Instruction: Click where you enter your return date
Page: home
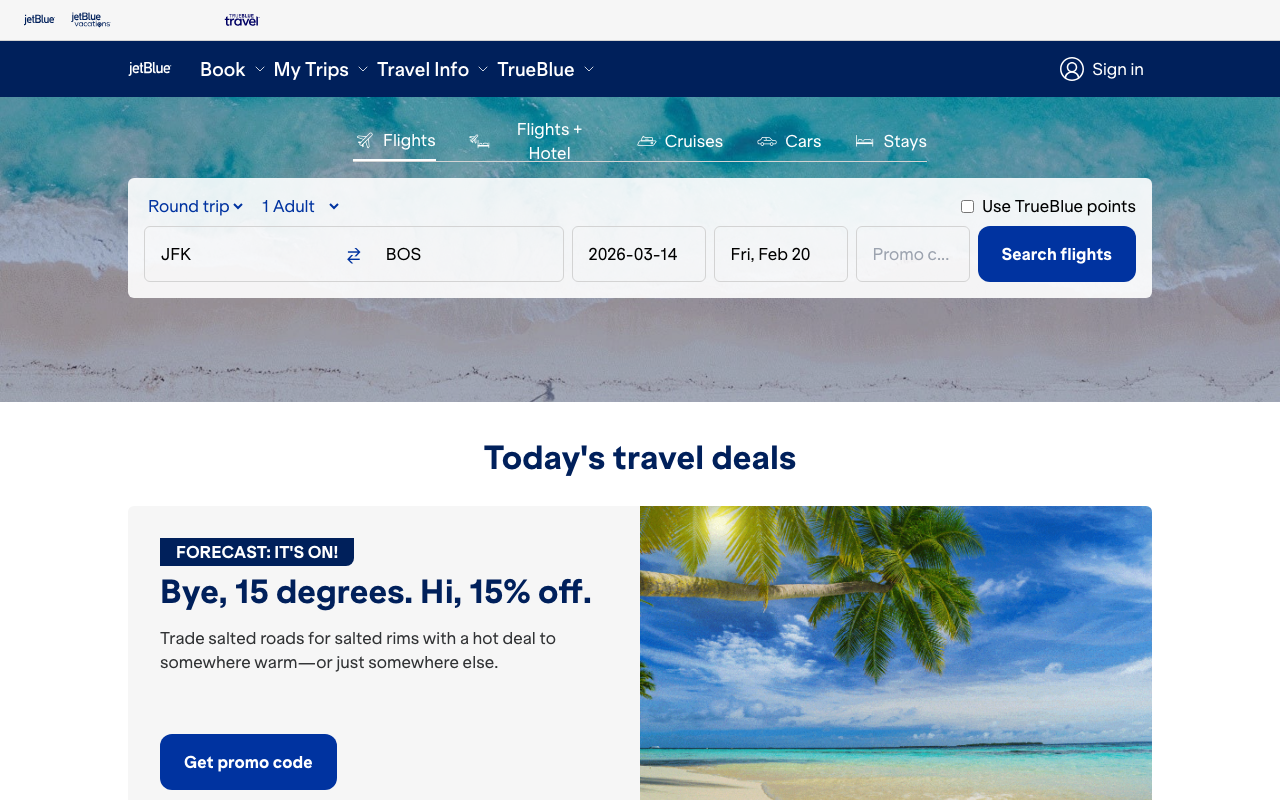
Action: click